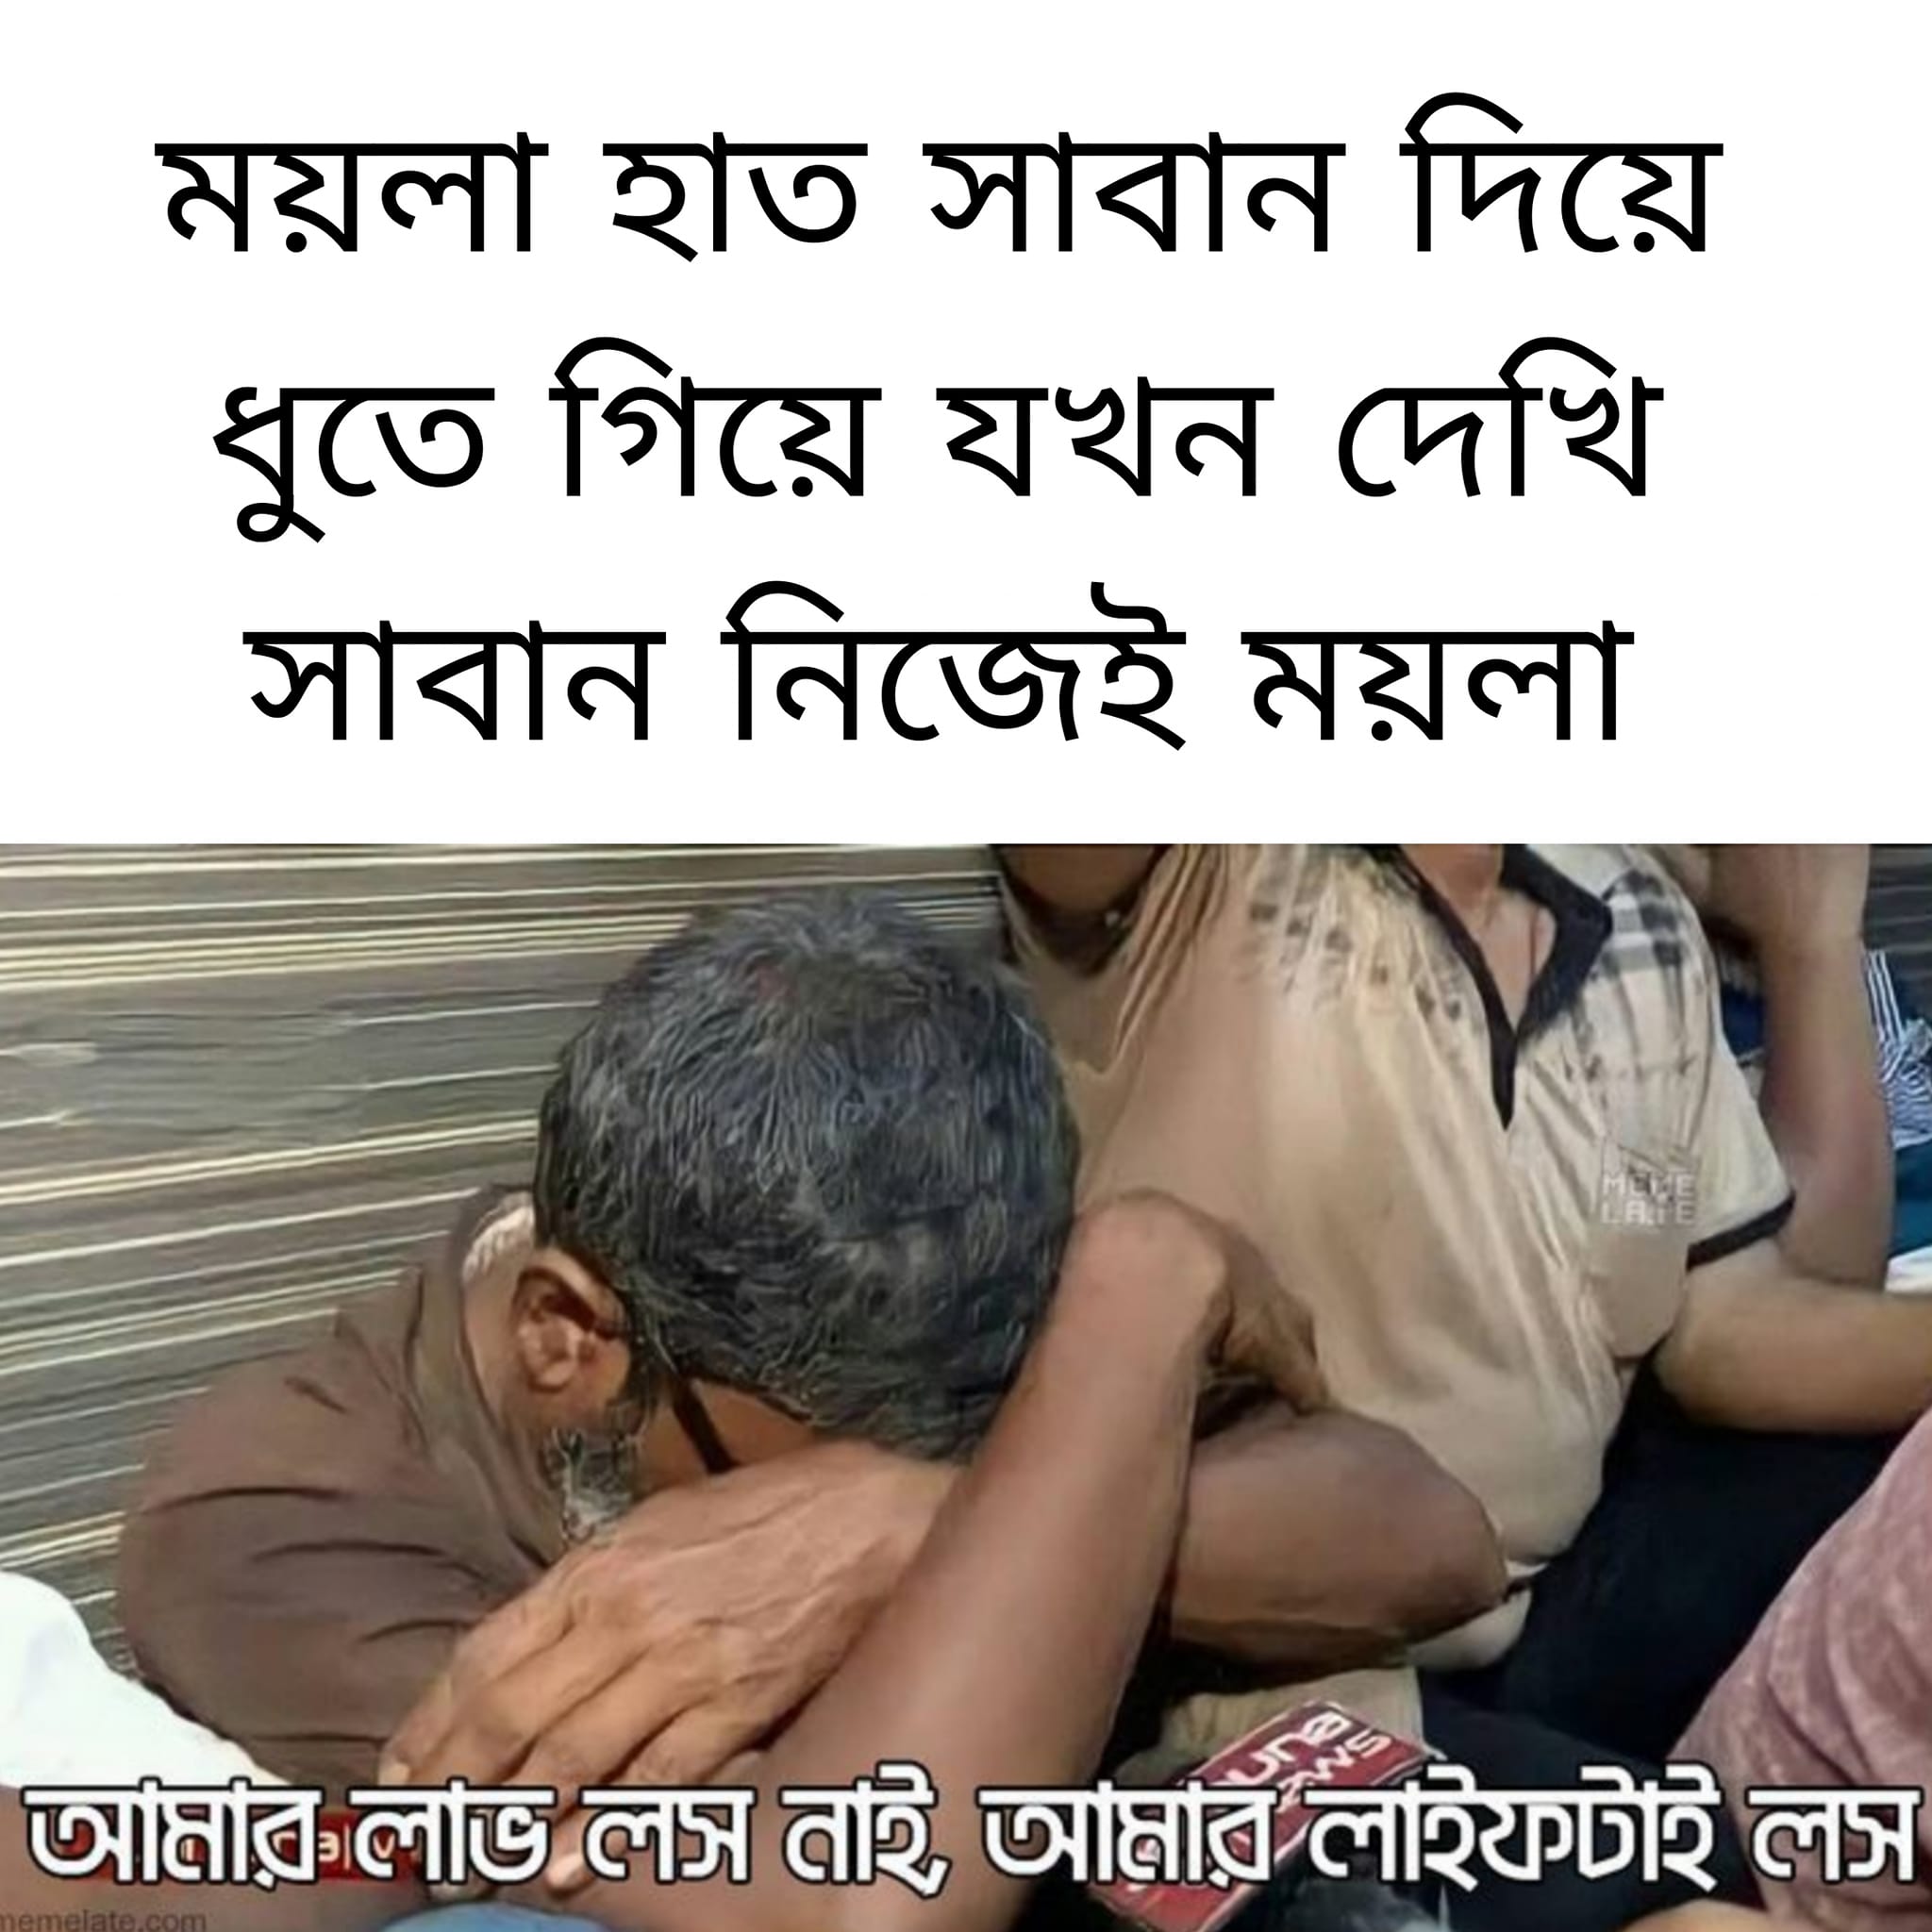
Text: ময়লা হাত সাবান দিয়ে ধুতে গিয়ে যখন দেখ সাবান নিজেই ময়লা আমার লাভ লস নাই আমার লাইফটাই লস
Label: Non Hate